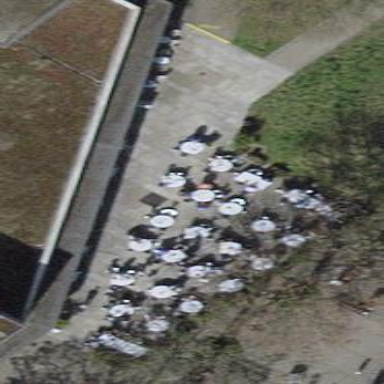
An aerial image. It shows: Outdoor seating area for leisure.